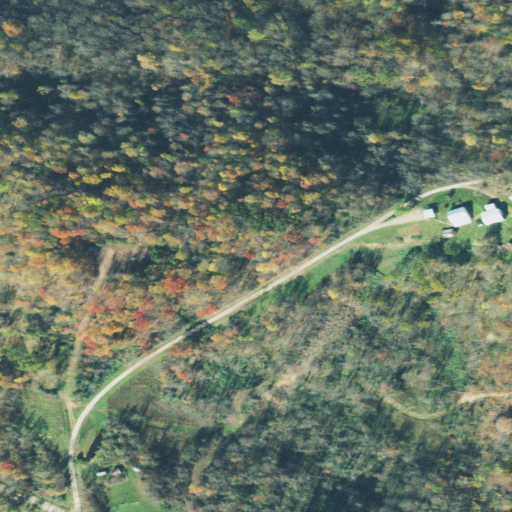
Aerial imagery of mountain in Ohio named Dodd Hill containing deciduous forest, mixed forest, open development, pasture, and high intensity development